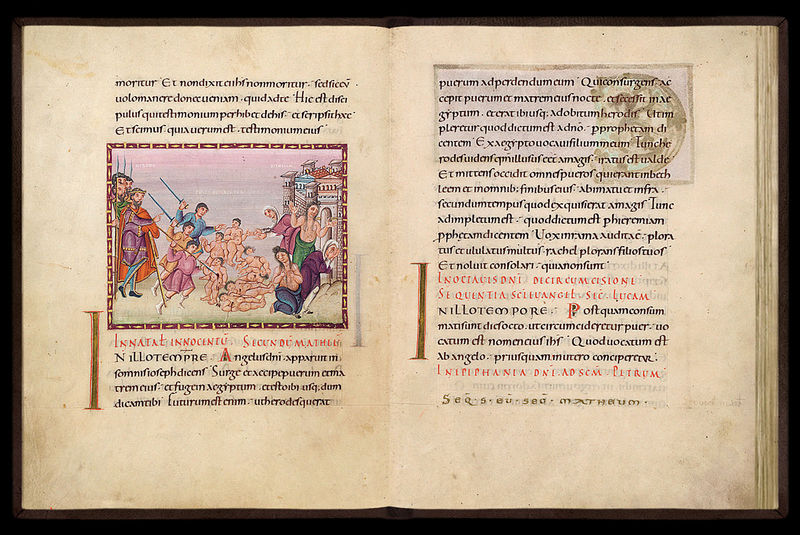
Titel: Egbert- Codex (Codex Egberti)
Institution: Trier, Stadtbibliothek/Stadtarchiv
Schlagwörter: meer, nackt, frauen, menschen, stadt, bunt, rot, schloss, wiese, herodes, rahmen, tod, tot, gold, kinder, schrift, lila, könig, soldaten, buch, burg, orient, religion, schwerter, streit, text, buchstaben, knien, initiale, mittelalter, opfer, speer, speere, töten, christentum, letter, latein, schacht, buchmalerei, grausam, codex, manuskript, satdt, mesnchen, illustrator, incipit, i, tode